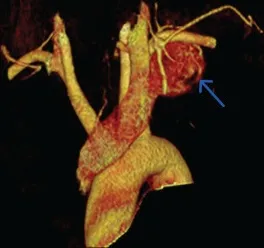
Three-dimensional reconstruction CT scans of tumor vessels were obtained preoperatively.
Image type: radiology (ct)